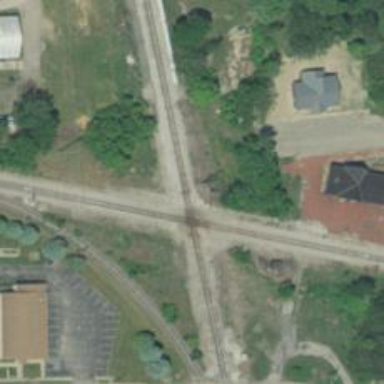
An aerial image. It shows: Railway crossing.